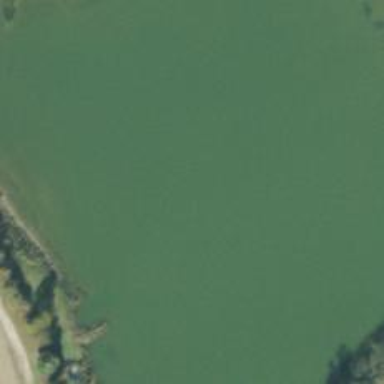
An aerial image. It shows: Reservoir.